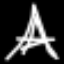
Label: The Eiffel Tower